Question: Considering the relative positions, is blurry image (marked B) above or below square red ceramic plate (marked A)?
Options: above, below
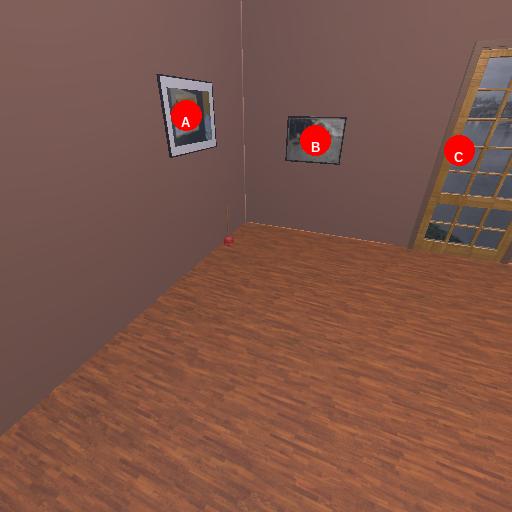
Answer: above